Field crop: maize
Growth stage: 2
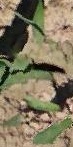
Species: maize